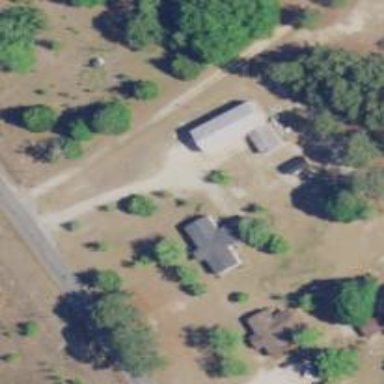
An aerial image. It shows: Driveway leading to service road.